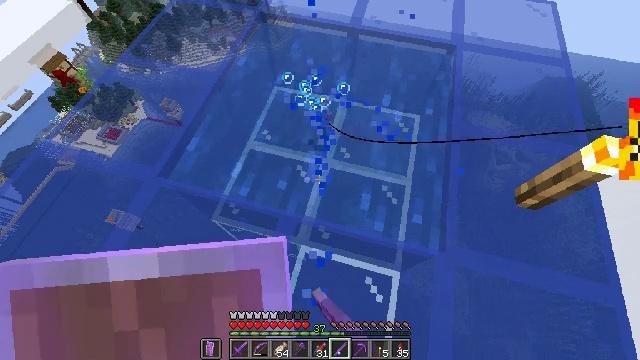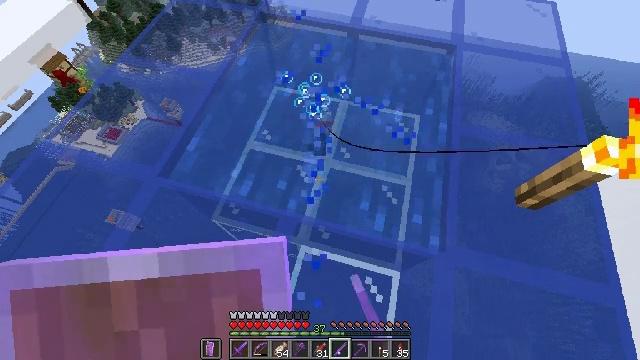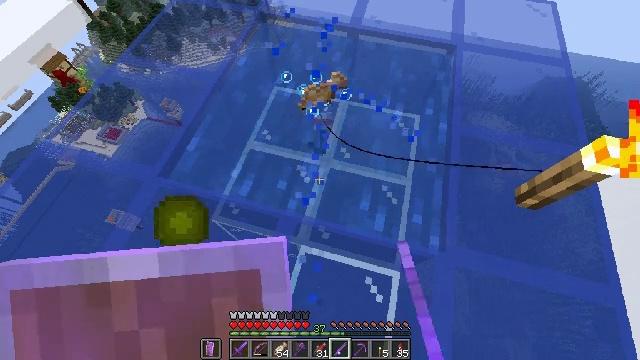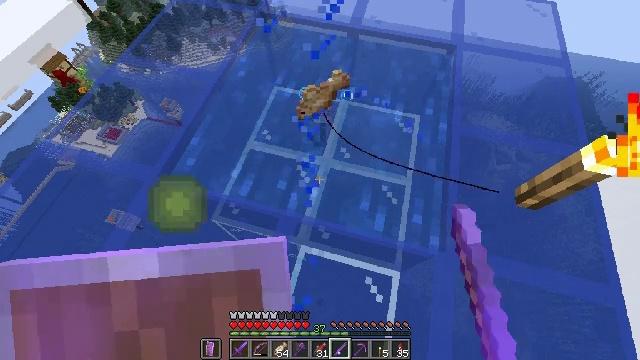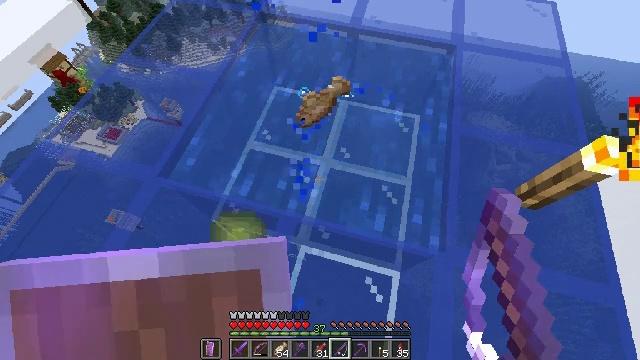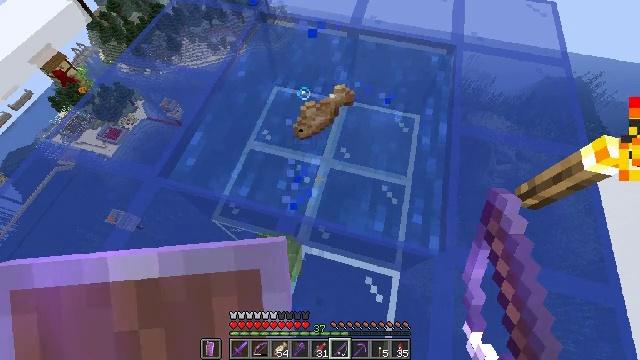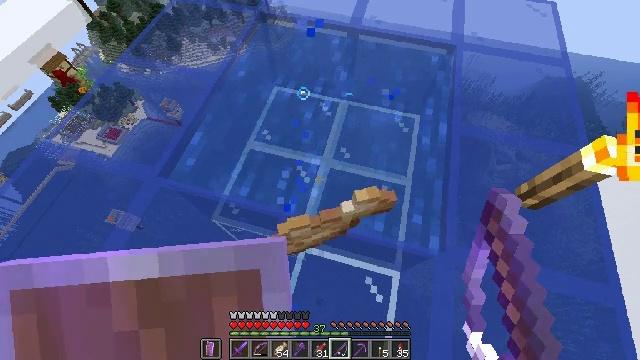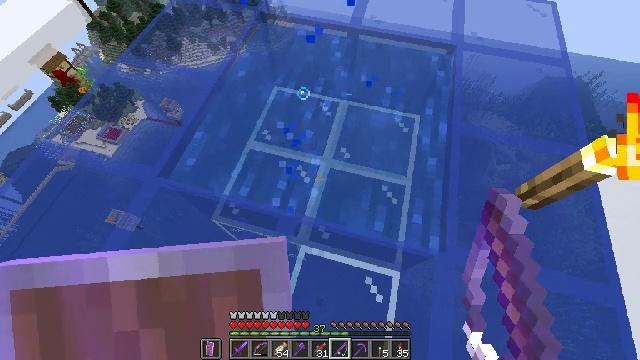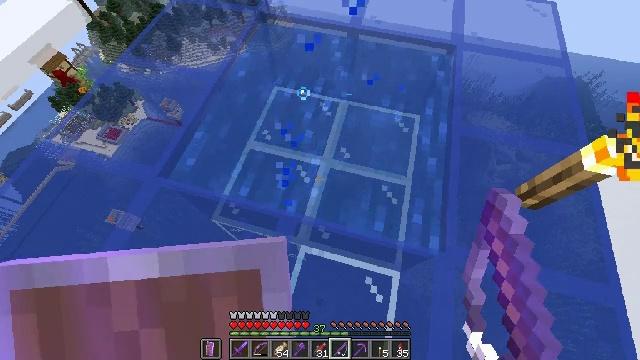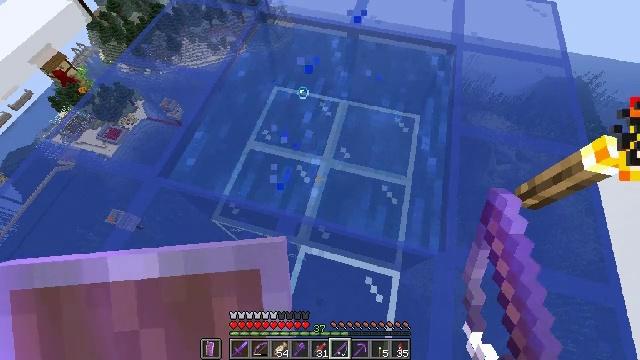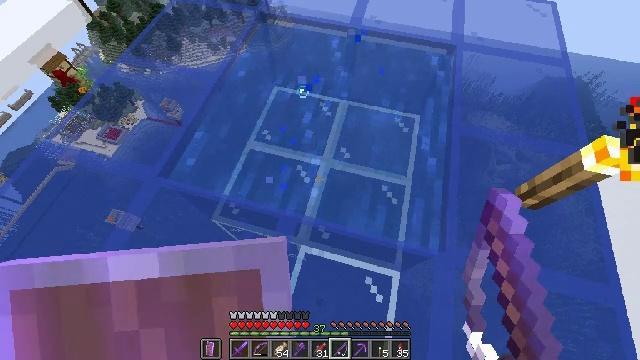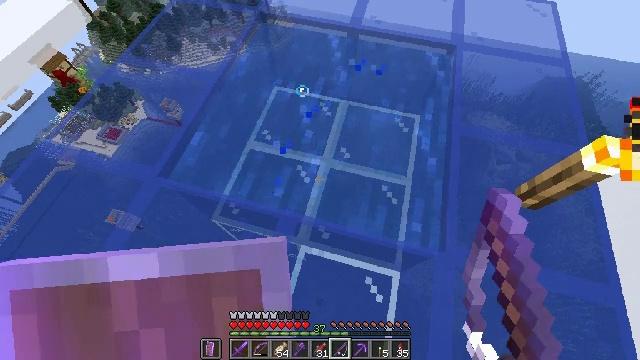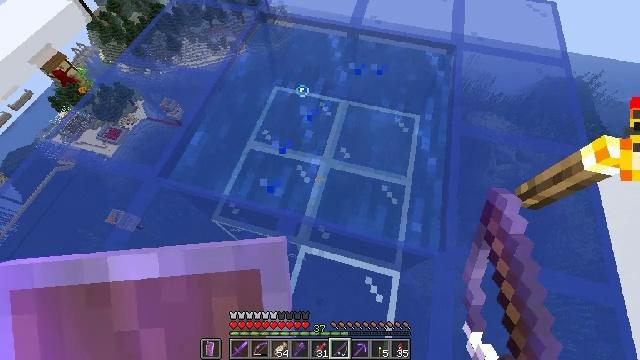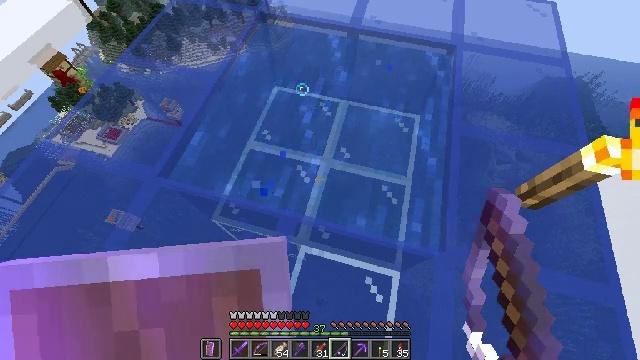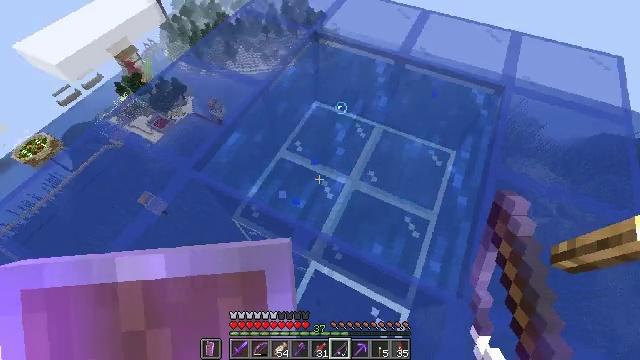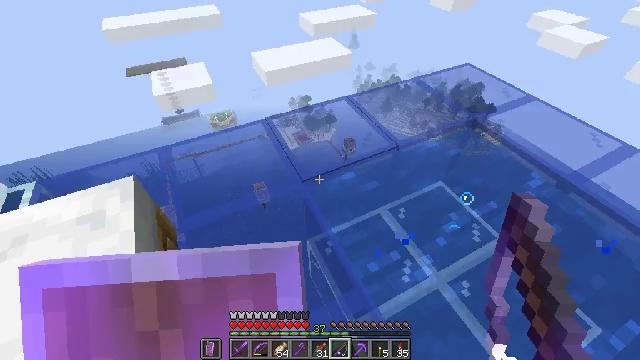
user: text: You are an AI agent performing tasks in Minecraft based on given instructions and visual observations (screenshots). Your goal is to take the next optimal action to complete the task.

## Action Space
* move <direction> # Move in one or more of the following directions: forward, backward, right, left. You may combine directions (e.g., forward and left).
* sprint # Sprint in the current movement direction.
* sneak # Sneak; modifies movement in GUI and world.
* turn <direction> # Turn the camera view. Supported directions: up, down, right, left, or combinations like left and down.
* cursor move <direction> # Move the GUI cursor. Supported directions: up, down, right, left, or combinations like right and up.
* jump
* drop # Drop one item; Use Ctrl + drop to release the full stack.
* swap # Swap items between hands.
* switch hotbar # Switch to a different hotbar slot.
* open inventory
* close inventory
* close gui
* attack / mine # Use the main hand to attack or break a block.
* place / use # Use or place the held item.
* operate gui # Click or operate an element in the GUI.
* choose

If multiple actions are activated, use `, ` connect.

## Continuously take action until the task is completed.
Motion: motion action
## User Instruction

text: Drop a bowl.
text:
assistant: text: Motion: no_op
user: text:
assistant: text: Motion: no_op
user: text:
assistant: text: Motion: no_op
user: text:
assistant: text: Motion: no_op
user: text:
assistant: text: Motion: no_op
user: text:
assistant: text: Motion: no_op
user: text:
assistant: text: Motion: no_op
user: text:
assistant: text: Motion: no_op
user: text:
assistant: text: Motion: no_op
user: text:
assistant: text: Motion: no_op
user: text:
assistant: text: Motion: no_op
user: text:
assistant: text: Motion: no_op
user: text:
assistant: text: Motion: no_op
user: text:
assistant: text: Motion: turn left and up
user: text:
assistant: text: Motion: turn left and up
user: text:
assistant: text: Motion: turn left and up
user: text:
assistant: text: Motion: no_op
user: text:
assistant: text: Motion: no_op
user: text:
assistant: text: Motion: no_op
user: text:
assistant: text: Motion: no_op
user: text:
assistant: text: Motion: no_op
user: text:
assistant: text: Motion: no_op
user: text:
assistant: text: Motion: move forward, turn right
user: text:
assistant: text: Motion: move forward, turn right
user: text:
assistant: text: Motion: move forward
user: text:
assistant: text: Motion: move forward
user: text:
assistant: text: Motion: move forward
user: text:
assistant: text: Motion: move forward
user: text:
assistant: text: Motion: move forward
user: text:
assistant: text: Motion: move forward